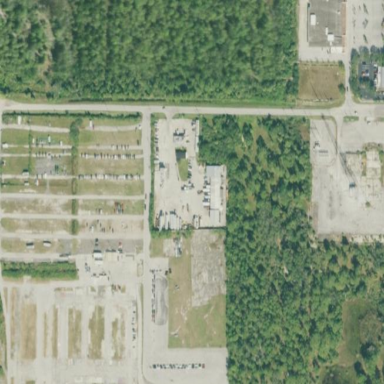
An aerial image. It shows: Brownfield site.